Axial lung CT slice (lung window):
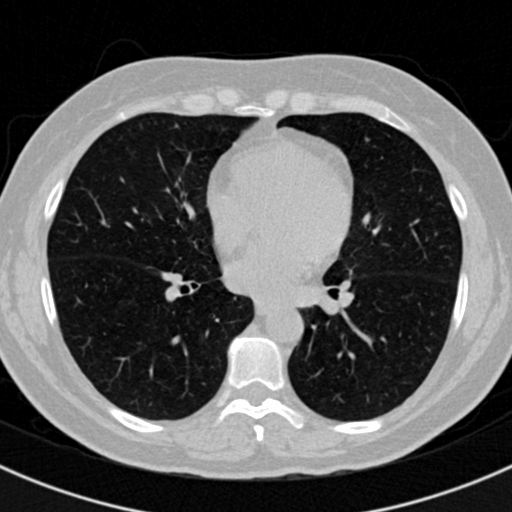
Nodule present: no